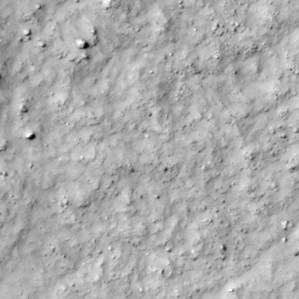
Label: non_frost